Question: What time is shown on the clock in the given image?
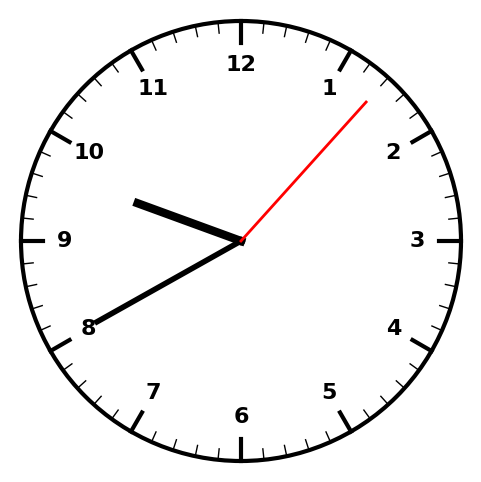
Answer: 09:40:07